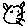
Label: cat